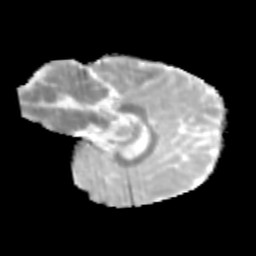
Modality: MD
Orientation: sagittal
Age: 12
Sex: male
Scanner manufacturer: siemens
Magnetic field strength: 3 T
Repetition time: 3.8 s
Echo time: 0.07 s